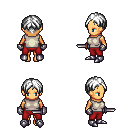
a pixel art fantasy rpg character, female body template, human, tanned skin, white sleeveless shirt, red pants, white parted hairstyle, metal gloves, metal boots, dagger, four views (front, back, left, right), 2x2 character sprite sheet, small pixel art, hard edges, no anti-aliasing